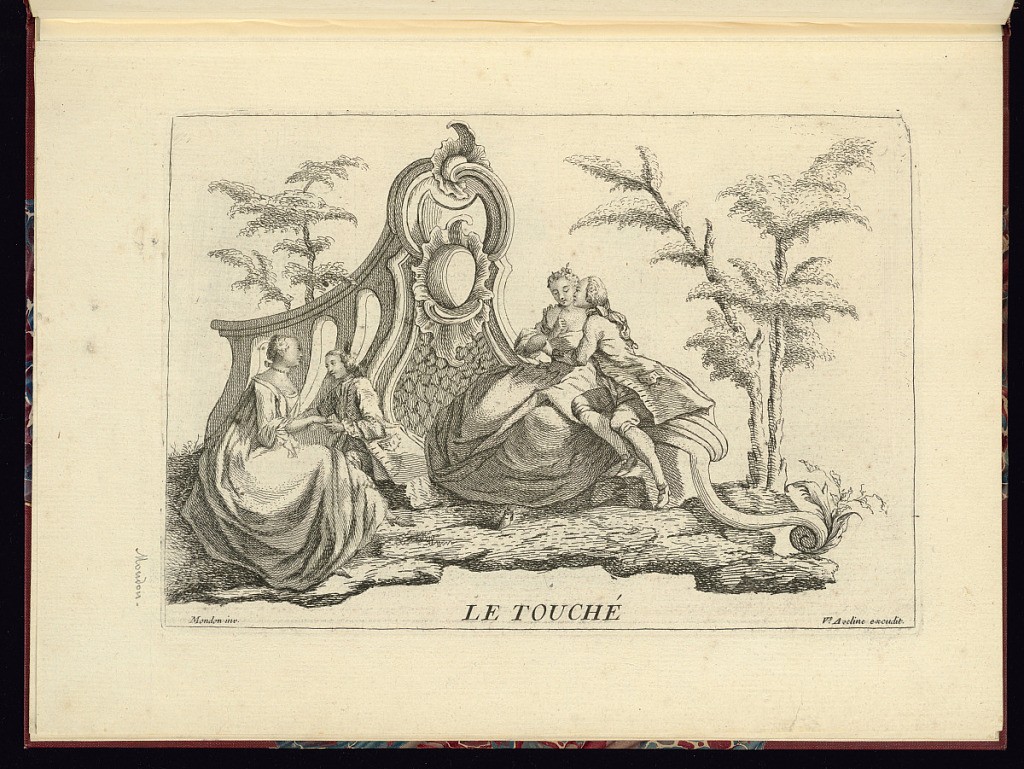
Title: Le Touché
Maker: François-Thomas Mondon, French, 1709 – 1755
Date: ca. 1736-55
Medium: Etching and engraving on laid paper
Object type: Print
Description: An allegory for the sense of touch featuring figures seated in a landscape around a fantastical rococo ornament or architectural garden structure with c-scrolls, cartouches, shell and grotto motifs, with trees in the background. In the center a man embraces a woman, with his arms around her and face to her cheek. To the left, another couple with a man kneeling next to a woman, holding her hand. The plate is titled and signed.